Question: I'm making a WebGL graphics library and am having trouble creating the correct Array from an OBJ Wavefront (that is definitely correct). Looks like quite a simple bug to fix but can't find it. Wondering if someone might recongnize this type of bug.

You can have a look at the live sample here:
<URL>
Here are the functions that I suspect are causing the issue.
'''
function objectify (str) {
var vertexRegex = /^v(?:\s(-?\d+.?(?:\d+)?))\s(-?\d+.?(?:\d+)?)\s(-?\d+.?(?:\d+)?)$/gim;
var faceRegex = /^f\s(\d+)\s(\d+)\s(\d+)$/gim;
var commentRegex = /^\s*\#.*$/gim;
var emptyLineRegex = /^$/gim;
var vertices = [];
var faces = [];
var m, i = 0;
while (m = faceRegex.exec(str)) {
faces.push([m[1], m[2], m[3]]);
i++;
}
var m, i = 0;
while (m = vertexRegex.exec(str)) {
vertices.push([m[1], m[2], m[3]]);
i++;
}
return {vertices: vertices, faces: faces};
}
function facesVerticesToWebGL (obj) {
var f = obj.faces;
var v = obj.vertices;
var arr = [];
f.forEach(function (val) {
var vArr = v[parseInt(val) - 1];
vArr.forEach(function (val2) {
arr.push(parseFloat(val2));
});
});
return arr;
}
'''
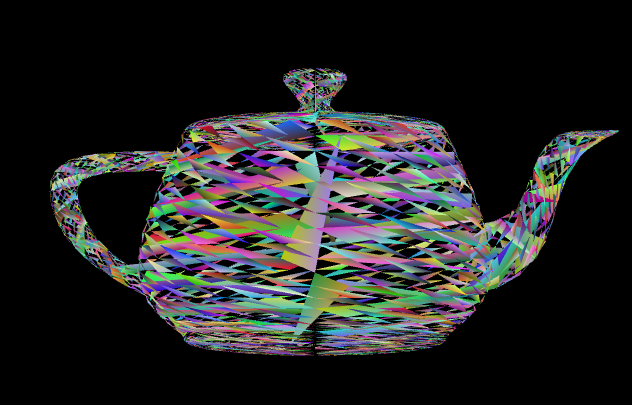
Answer: I fixed it using a triple forEach block. My mistake was that 'vArr' was an array and the parseInt was causing only the first value to be used so I was only drawing a third of the required vertices.